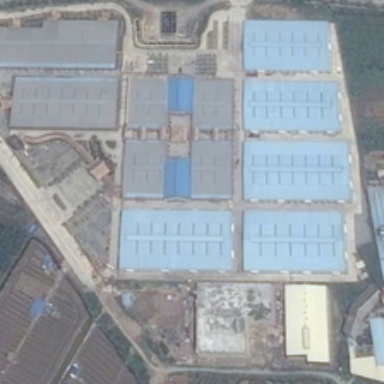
Some buildings and farmlands are in an industrial area .